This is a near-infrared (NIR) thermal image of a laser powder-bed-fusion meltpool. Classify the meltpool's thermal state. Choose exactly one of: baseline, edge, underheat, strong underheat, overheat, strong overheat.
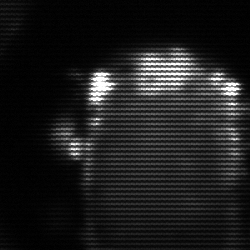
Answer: baseline